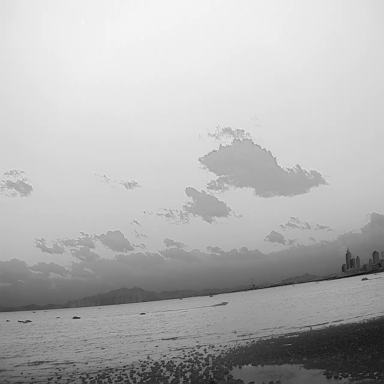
There is a canoe in the infrared image.